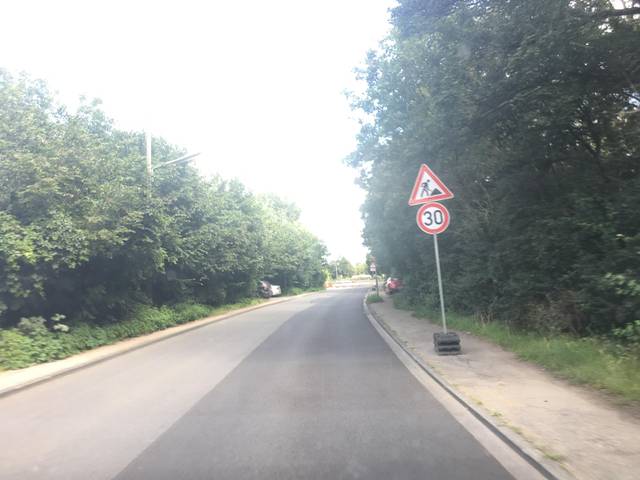
Region: Germany
Coordinates: 50.898, 6.93